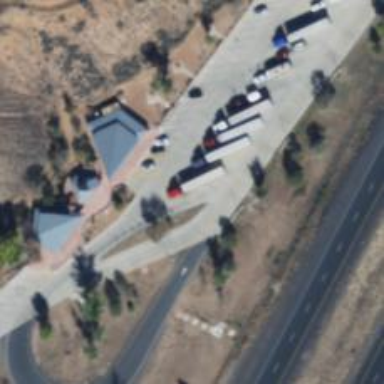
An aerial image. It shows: Rest area along the road.